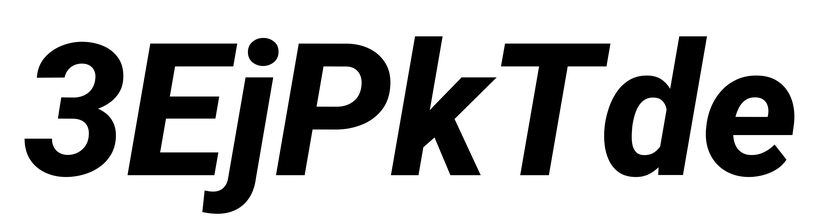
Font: Roboto-Italic_ExtraBold_Italic